Question: I am trying to get a look like this:

Currently, the status bar adopts the color of the navigation bar. How would I get a sepeate background for the status bar in iOS 8?
Thanks
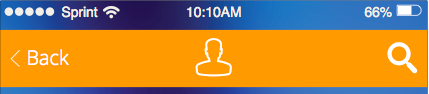
Answer: You'll need to put a UIView behind it. The easiest way would be to make a new UIViewController the root view controller that contains your current root view controller. This new root VC would be responsible for positioning and coloring a view behind the status bar. You can get the status bar frame from the app with 'statusBarFrame'